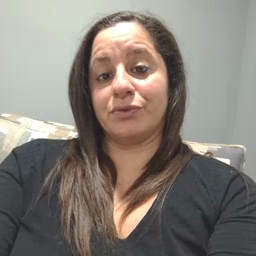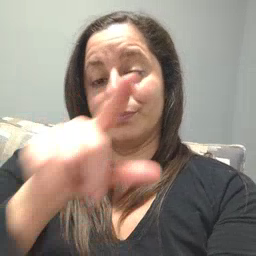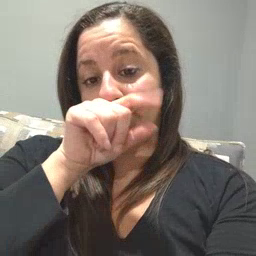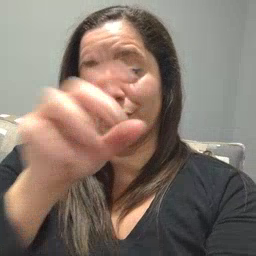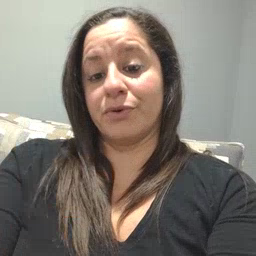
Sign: bird